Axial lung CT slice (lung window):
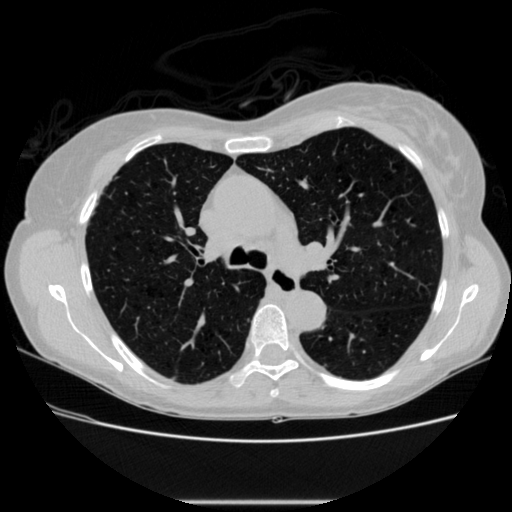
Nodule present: no